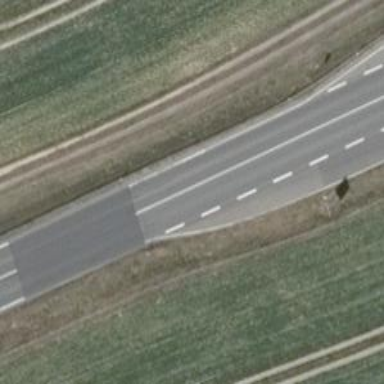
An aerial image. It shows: Asphalt trunk motorway.